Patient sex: F
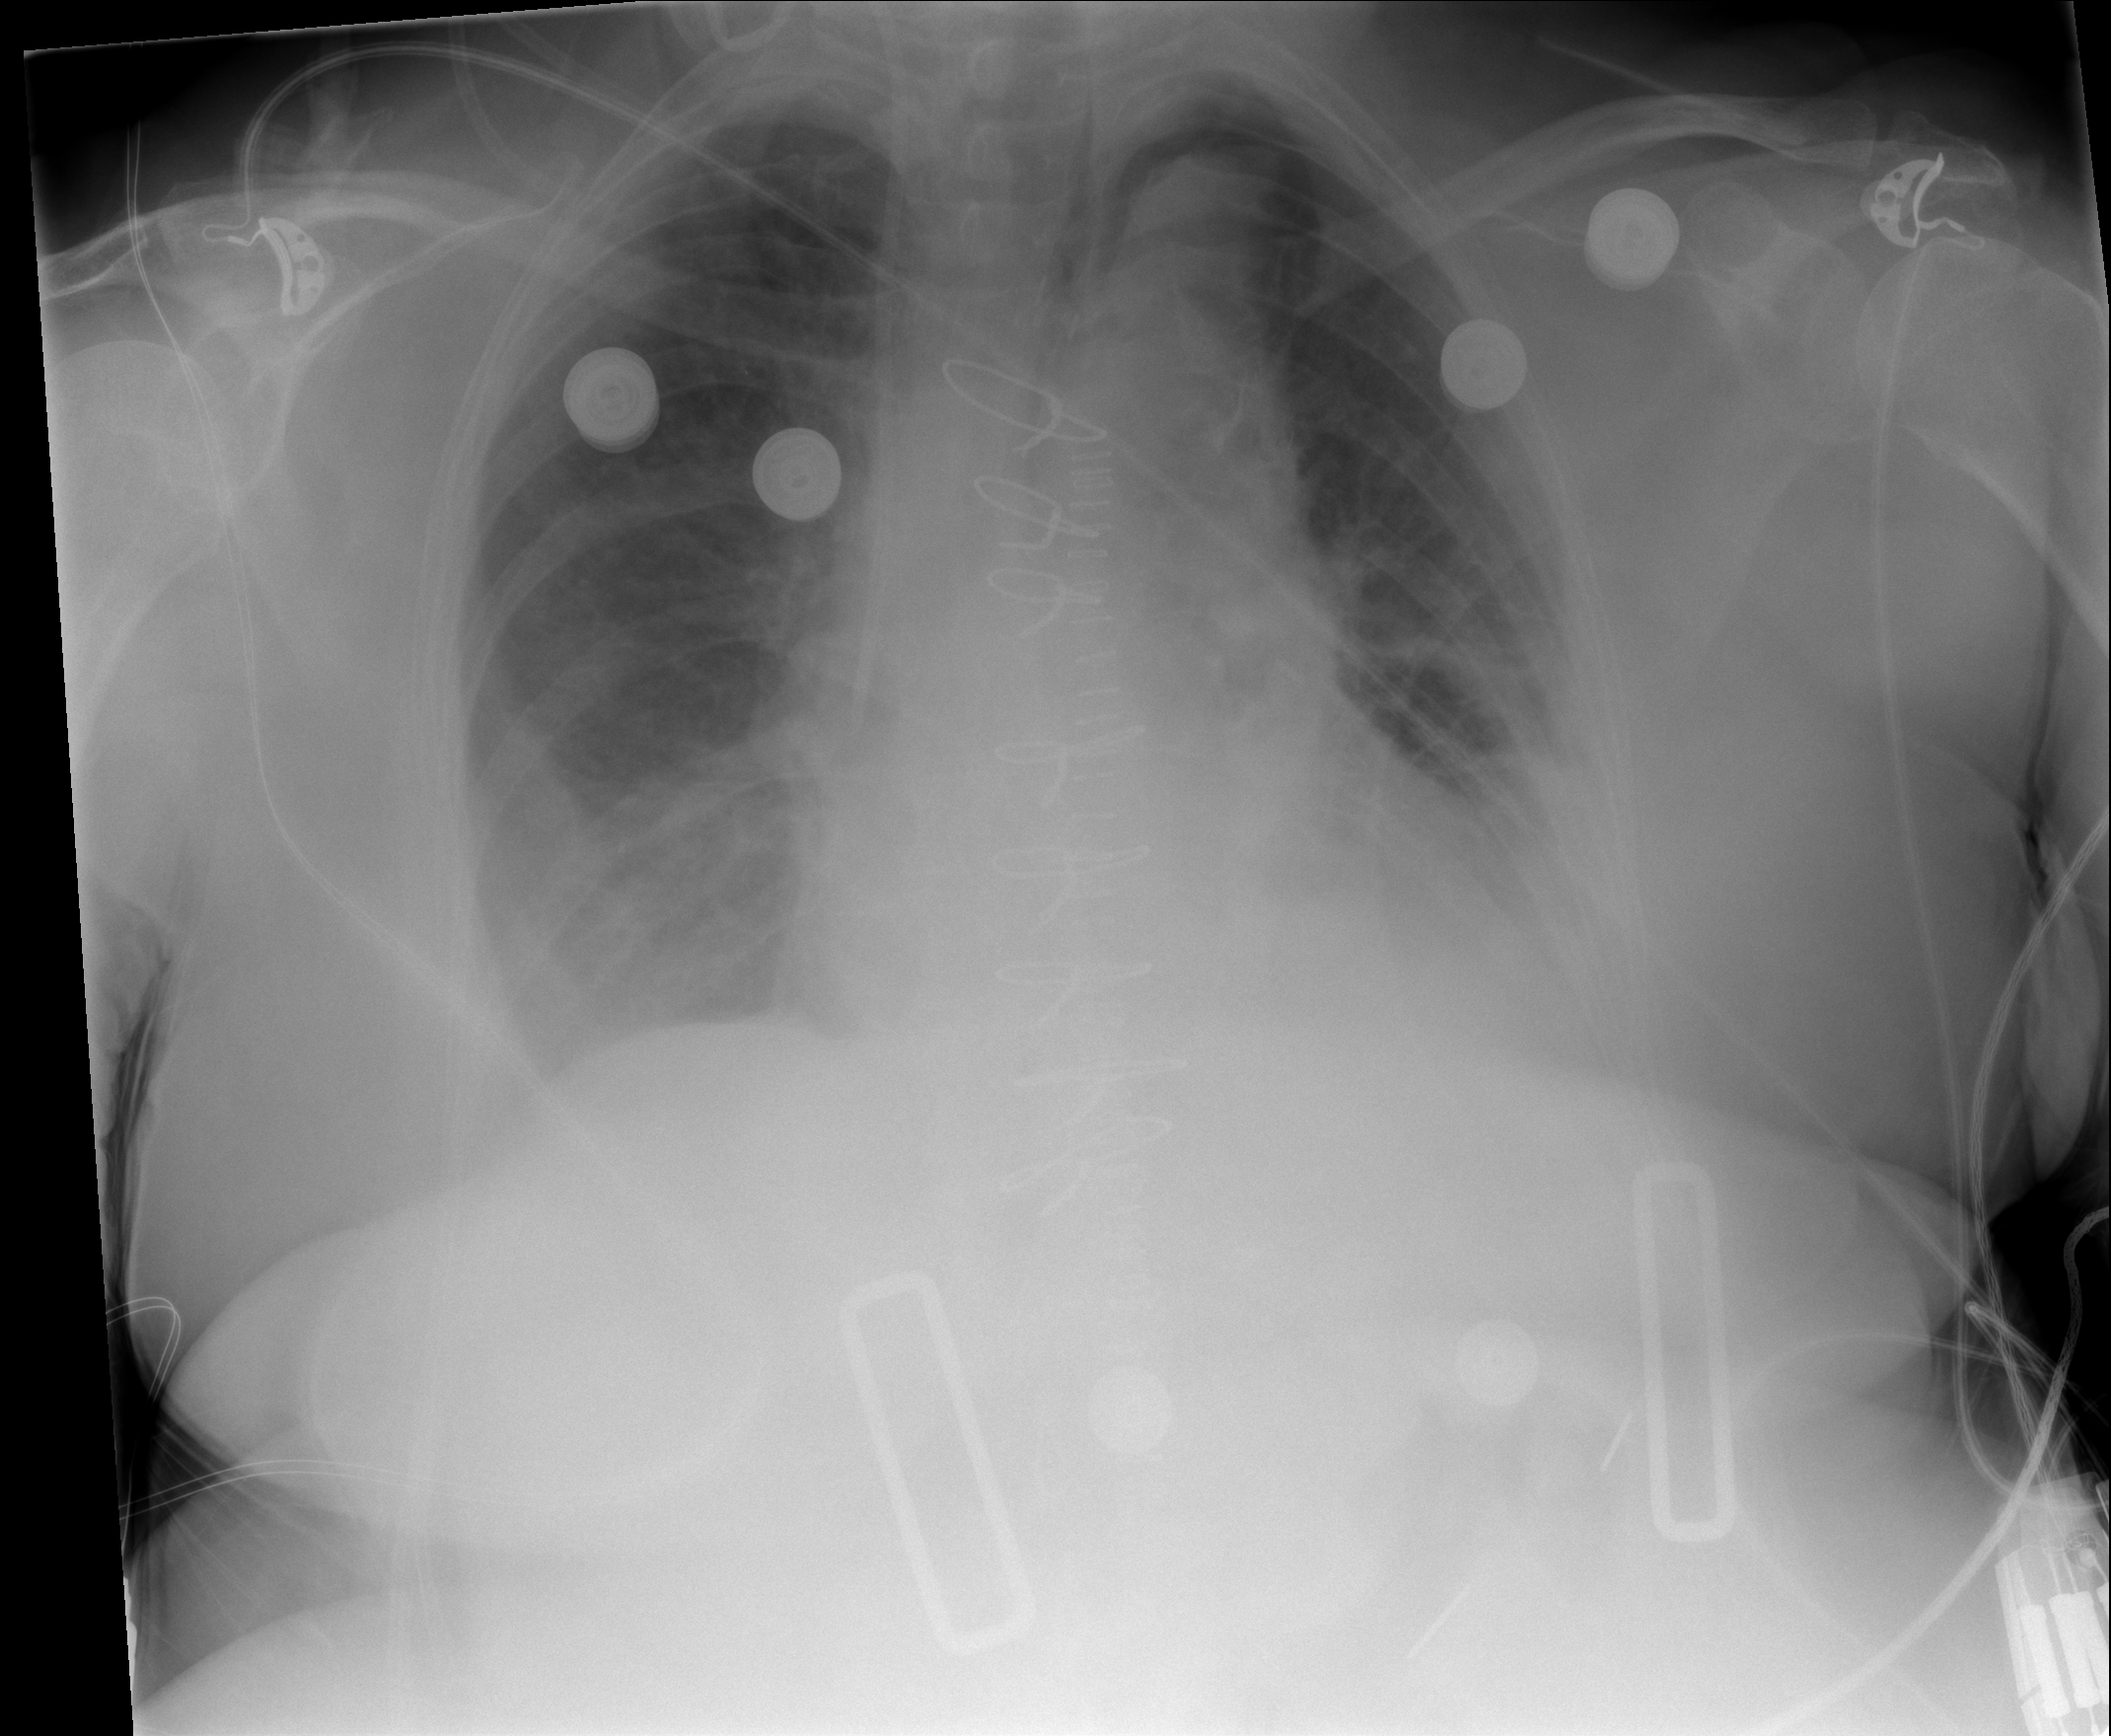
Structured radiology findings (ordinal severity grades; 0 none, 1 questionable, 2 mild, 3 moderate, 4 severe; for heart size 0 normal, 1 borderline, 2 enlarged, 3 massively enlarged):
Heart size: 2
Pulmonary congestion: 2
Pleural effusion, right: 1
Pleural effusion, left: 2
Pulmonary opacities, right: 0
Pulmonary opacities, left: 2
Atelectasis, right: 2
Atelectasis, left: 2